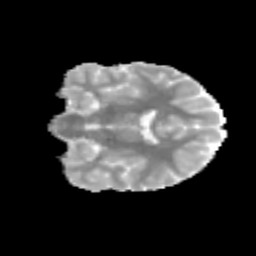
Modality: MD
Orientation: coronal
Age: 12
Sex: female
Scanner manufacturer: siemens
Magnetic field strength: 3 T
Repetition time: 3.8 s
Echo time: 0.07 s